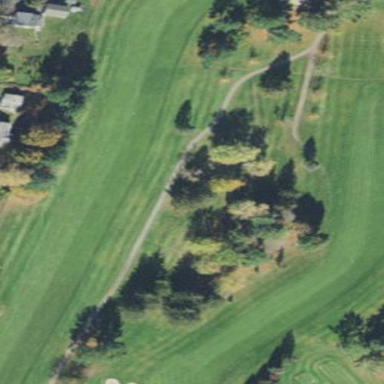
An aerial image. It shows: Grassy area designated as golf fairway.